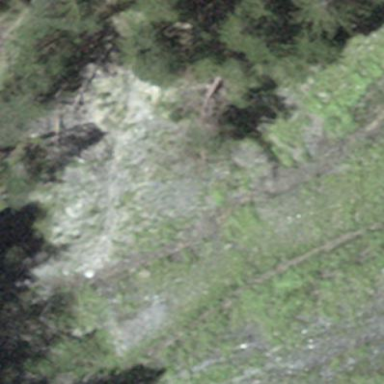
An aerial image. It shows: Natural scree.